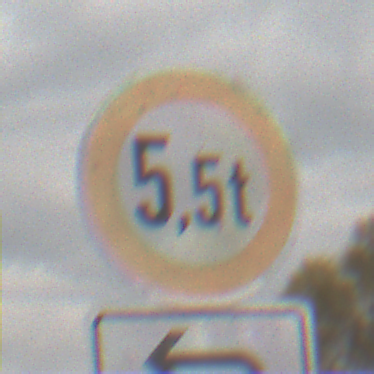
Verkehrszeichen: TatsaechlicheMasse
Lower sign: RichtungsangabeDurchPfeile2
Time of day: MorningAfternoon
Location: Outdoor (Nature)
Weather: Overcast
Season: NotSpecified
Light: Natural